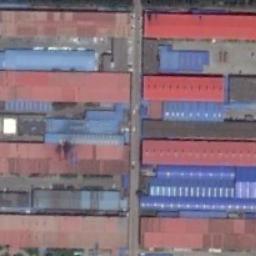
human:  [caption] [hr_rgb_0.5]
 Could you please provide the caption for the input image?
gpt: The industrial house is in good order .

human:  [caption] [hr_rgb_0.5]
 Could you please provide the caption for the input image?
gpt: Neatly planned factories and roads in an industrial area .

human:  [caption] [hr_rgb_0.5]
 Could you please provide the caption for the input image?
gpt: The industrial area has some workshops of different colors and a road goes through the industrial area .

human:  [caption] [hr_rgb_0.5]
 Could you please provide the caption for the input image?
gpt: There are many houses in the industrial area .

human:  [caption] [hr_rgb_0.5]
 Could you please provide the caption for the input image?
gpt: There are some blue buildings and red buildings on the industrial area .